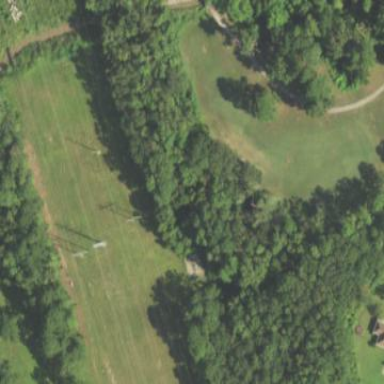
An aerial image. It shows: Grassy area designated as golf fairway.